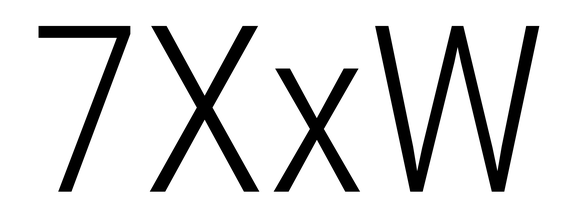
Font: Roboto_Condensed_Light